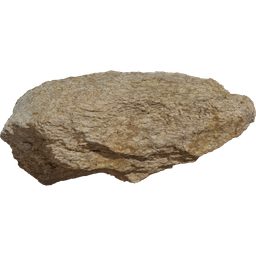
Label: nature